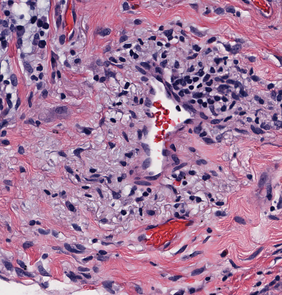
Tumor epithelial tissue: no
Tumor-associated stroma tissue: yes
Normal tissue: no